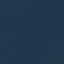
Land use / land cover class: SeaLake